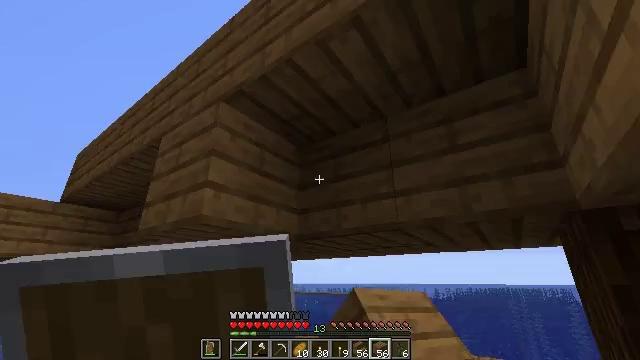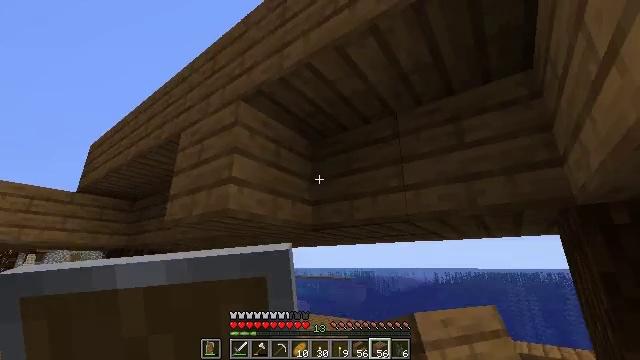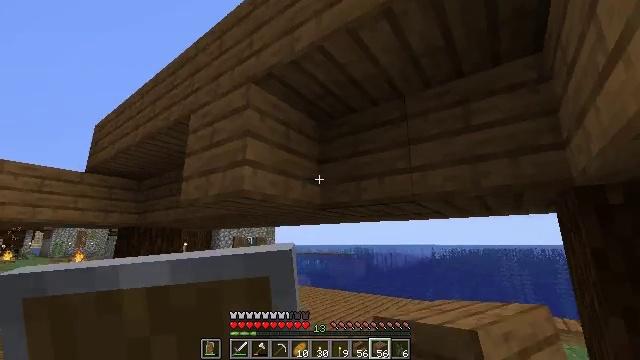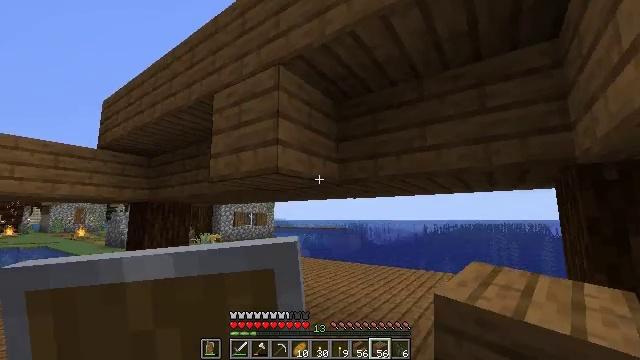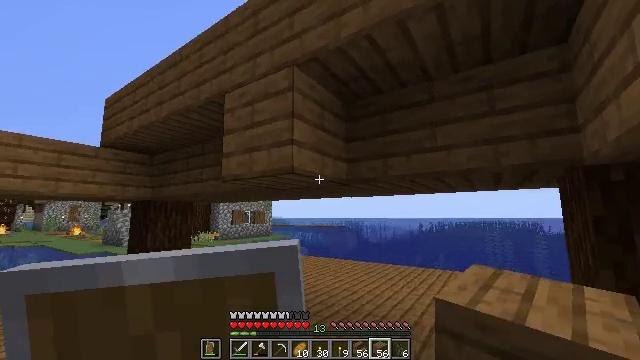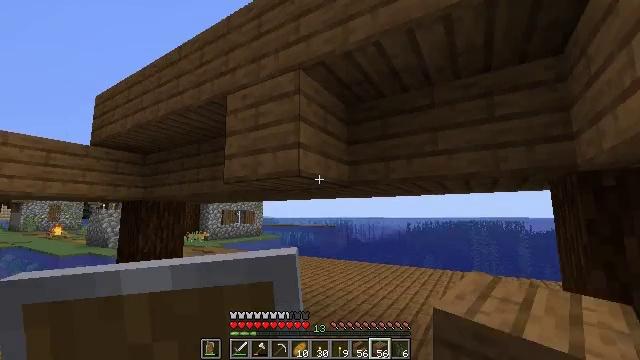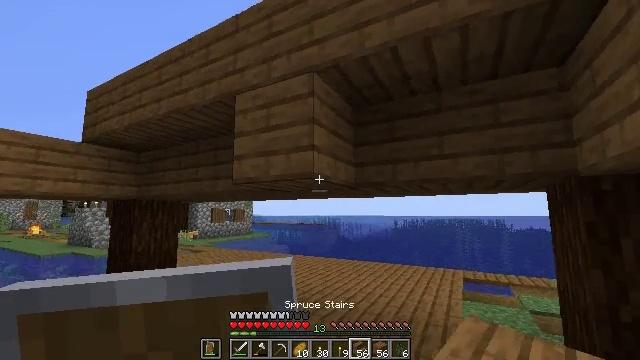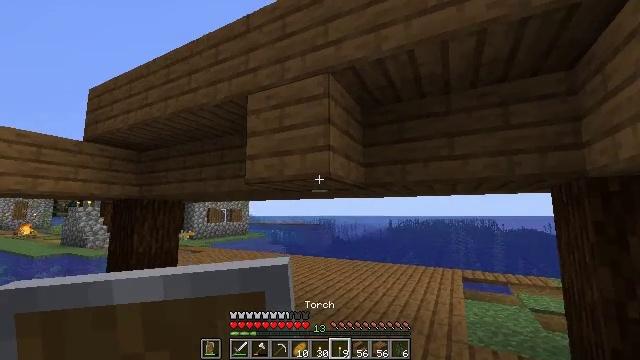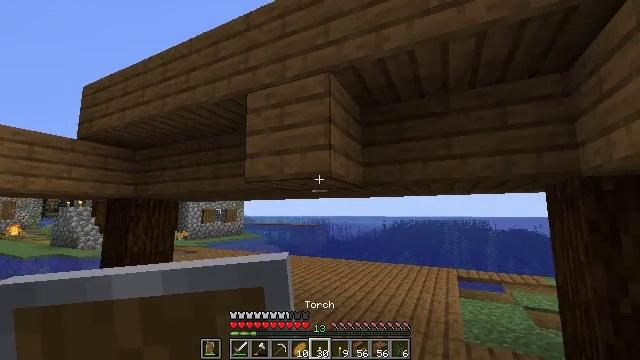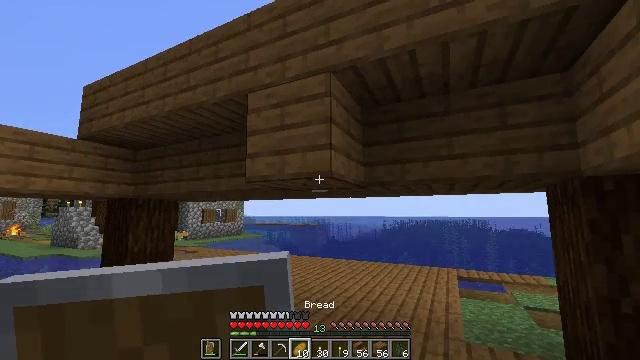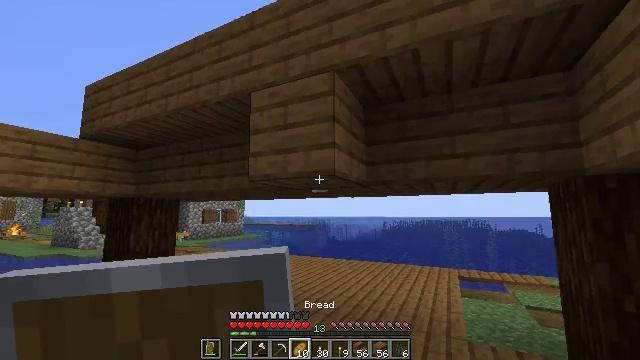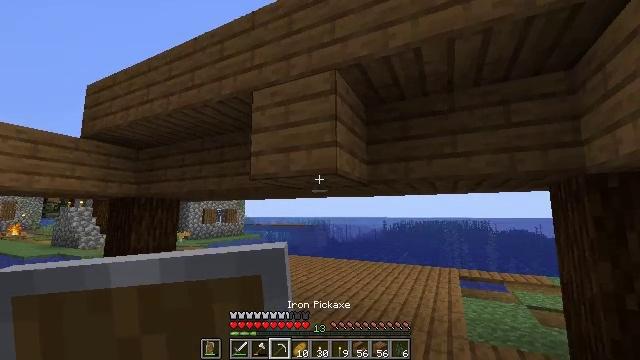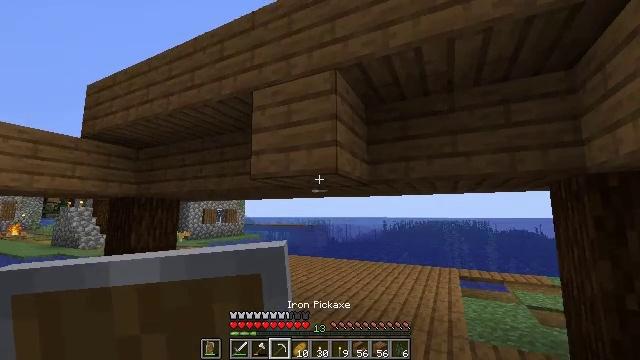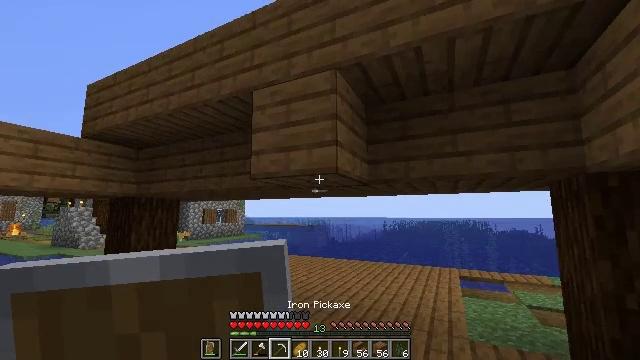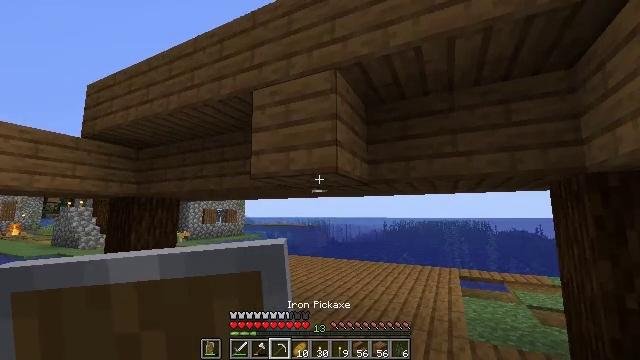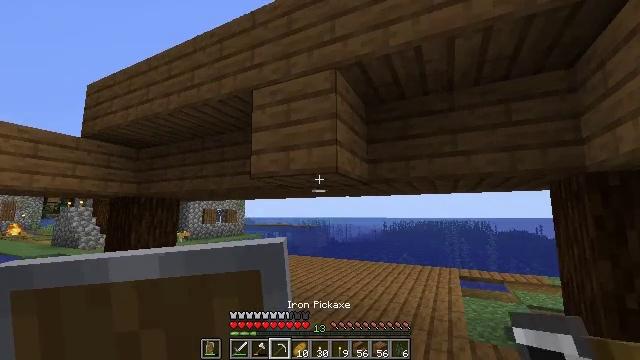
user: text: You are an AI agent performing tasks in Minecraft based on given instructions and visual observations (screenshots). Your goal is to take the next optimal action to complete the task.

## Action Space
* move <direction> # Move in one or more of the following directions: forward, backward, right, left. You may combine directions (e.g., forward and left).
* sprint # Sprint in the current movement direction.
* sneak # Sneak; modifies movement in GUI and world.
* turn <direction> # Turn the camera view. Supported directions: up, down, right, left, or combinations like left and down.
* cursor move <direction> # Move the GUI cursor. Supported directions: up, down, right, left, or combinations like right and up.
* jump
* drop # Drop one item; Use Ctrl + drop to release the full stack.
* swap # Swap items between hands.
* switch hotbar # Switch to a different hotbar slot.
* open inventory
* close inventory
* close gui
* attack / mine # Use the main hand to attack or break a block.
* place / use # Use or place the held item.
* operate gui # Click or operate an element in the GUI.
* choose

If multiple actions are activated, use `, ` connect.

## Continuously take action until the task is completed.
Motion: motion action
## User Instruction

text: Get spruce planks back into your inventory.
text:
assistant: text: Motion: move back and move left, turn down
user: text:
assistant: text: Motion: move back and move left, turn down
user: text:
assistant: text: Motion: move left, turn right and down
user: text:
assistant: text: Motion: move left
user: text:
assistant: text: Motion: move left, turn right
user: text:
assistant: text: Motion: move left, turn right
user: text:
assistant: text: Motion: turn right
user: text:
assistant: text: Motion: turn right
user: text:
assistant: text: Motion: no_op
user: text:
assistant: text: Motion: no_op
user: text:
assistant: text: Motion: no_op
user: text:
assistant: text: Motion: no_op
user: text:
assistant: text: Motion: no_op
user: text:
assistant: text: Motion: no_op
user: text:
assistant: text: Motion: no_op
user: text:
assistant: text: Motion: no_op
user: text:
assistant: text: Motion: no_op
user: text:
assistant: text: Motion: no_op
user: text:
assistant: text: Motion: turn up
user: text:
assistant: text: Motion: no_op
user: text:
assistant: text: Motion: no_op
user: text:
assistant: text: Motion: no_op
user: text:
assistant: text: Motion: no_op
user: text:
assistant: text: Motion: no_op
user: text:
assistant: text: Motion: attack / mine
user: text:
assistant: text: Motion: attack / mine
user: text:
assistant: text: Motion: attack / mine
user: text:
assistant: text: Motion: attack / mine
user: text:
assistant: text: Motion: attack / mine
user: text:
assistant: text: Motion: attack / mine